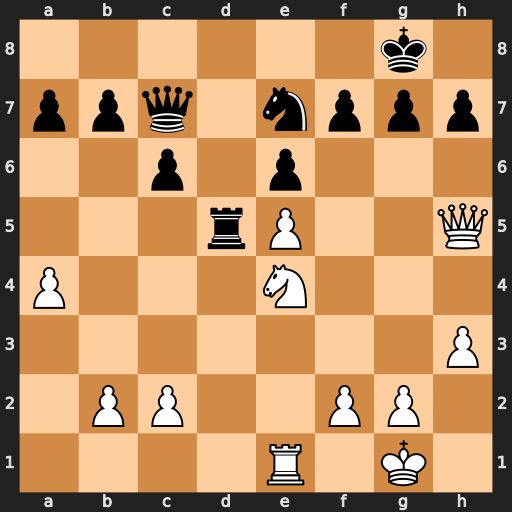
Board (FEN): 6k1/ppq1nppp/2p1p3/3rP2Q/P3N3/7P/1PP2PP1/4R1K1
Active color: w
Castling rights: -
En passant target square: -
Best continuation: Ng5 Ng6 Qxh7+